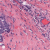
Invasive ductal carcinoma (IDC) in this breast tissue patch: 1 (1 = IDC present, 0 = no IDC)